Field crop: maize
Growth stage: 1
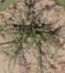
Species: salsola